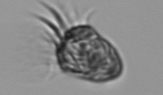
Label: Strombidium_morphotype1